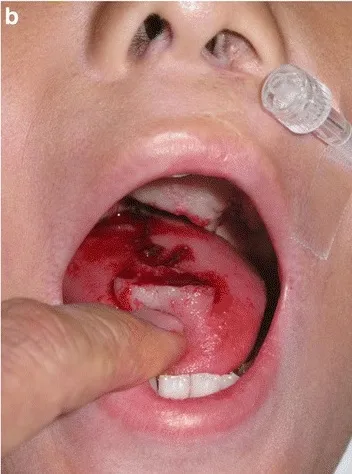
The flap divided from the tongue.
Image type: pathology (h&e)